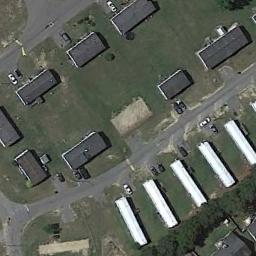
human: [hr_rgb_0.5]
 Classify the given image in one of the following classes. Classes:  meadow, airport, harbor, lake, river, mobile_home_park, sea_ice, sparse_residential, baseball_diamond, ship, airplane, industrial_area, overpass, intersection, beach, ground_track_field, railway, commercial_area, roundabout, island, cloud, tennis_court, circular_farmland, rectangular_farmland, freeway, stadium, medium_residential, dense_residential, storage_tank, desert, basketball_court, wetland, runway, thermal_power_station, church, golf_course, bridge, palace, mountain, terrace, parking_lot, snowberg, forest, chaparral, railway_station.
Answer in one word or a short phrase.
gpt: mobile_home_park